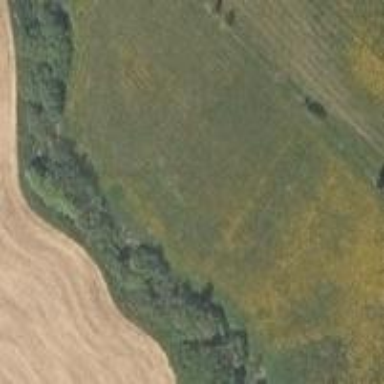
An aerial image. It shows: Beautiful meadow.